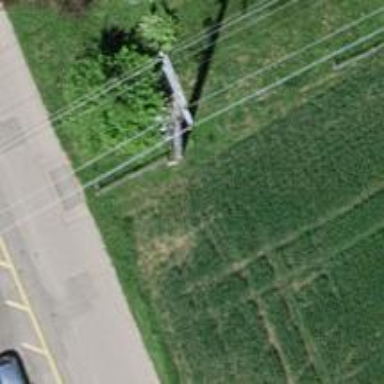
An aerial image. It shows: Concrete power pole.